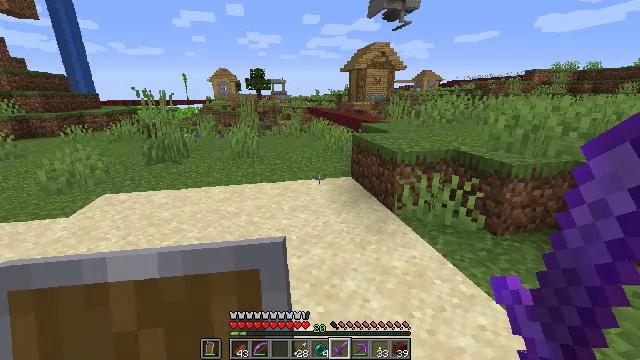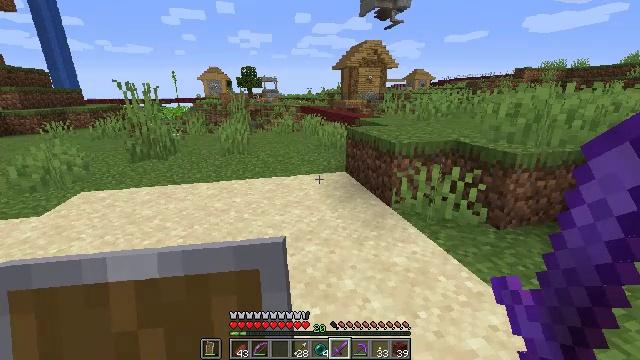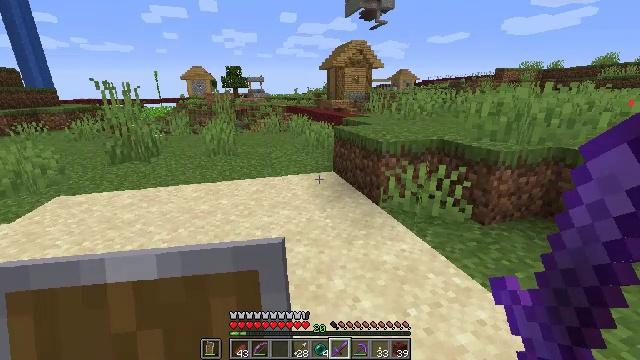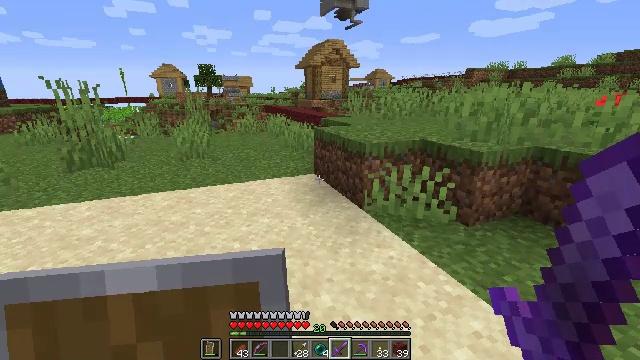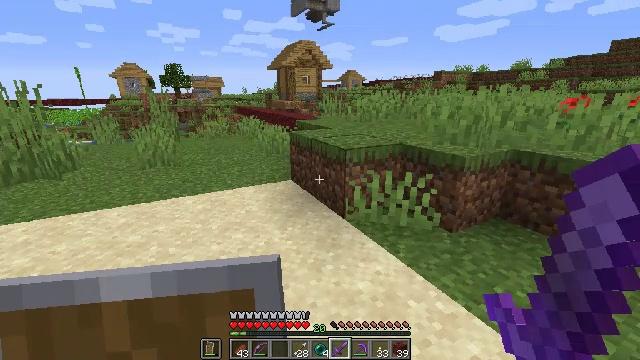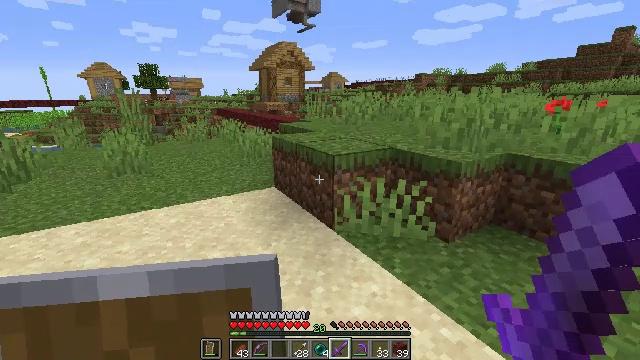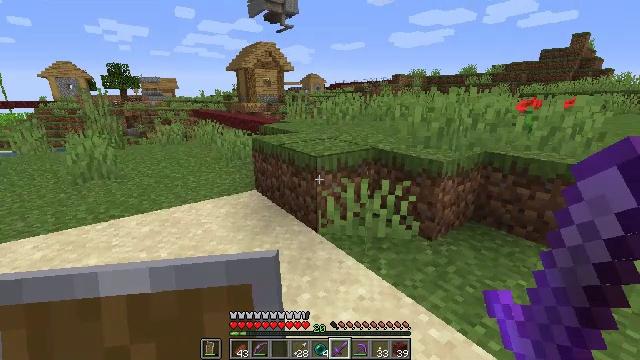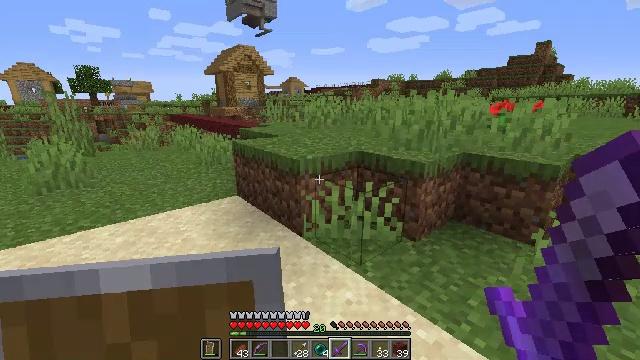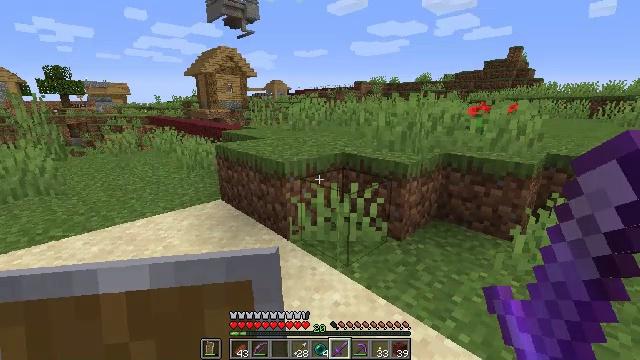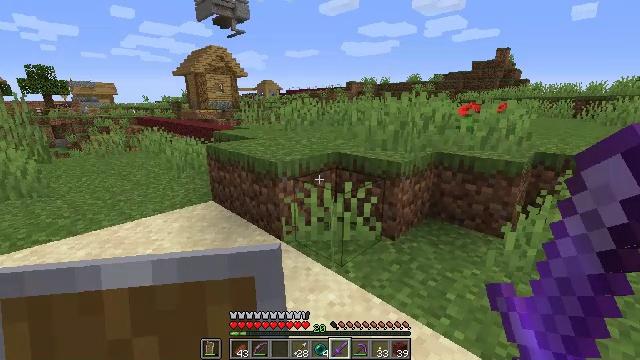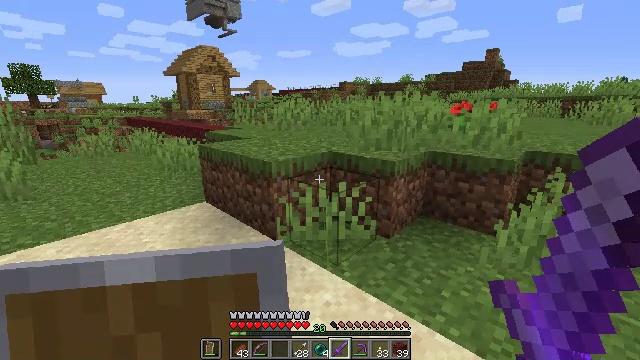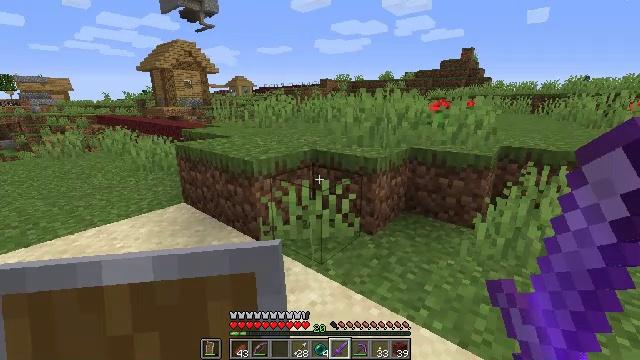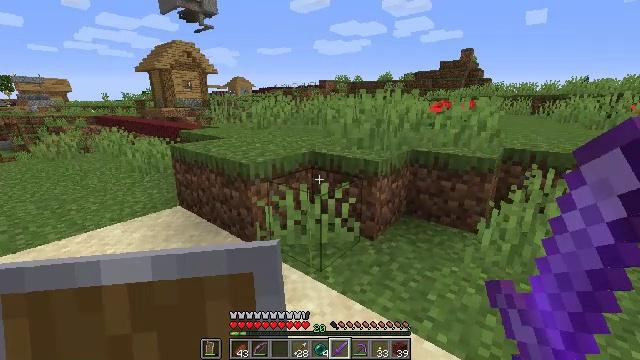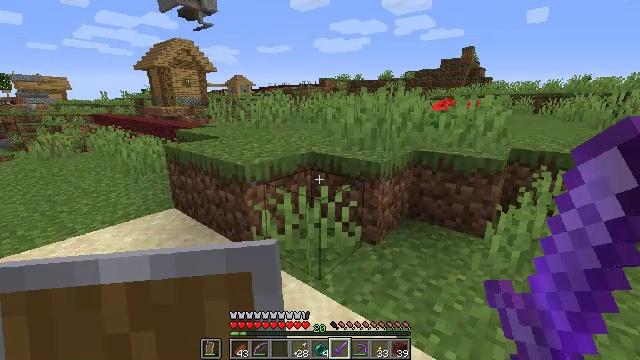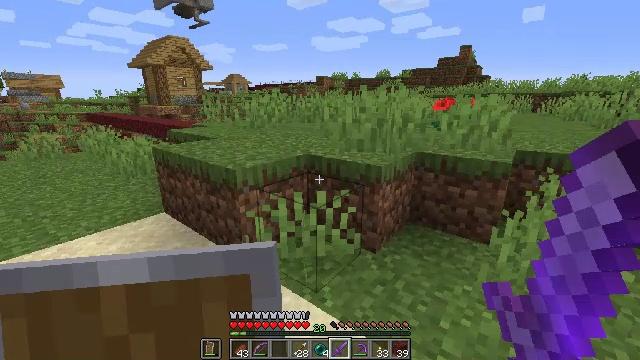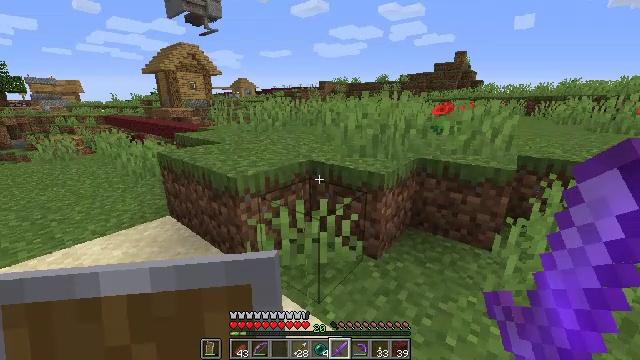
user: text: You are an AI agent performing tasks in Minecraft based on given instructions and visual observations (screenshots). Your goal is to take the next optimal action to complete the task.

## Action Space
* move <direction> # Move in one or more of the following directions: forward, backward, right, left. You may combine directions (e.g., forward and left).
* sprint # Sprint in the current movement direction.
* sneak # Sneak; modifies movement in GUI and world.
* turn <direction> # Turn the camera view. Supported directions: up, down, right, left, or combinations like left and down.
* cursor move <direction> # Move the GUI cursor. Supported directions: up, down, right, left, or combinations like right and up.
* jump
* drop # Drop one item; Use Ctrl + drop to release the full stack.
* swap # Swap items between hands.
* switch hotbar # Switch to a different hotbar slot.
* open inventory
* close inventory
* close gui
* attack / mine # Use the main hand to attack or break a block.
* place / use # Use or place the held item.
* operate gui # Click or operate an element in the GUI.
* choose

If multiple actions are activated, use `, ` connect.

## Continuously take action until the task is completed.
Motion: motion action
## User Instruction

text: Transform blaze rods into blaze powder.
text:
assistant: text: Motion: move forward, turn right
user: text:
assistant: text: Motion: move forward, turn right
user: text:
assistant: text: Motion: move forward, turn right
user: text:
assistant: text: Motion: move forward, turn right
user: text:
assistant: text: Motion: turn right
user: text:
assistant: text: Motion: turn right
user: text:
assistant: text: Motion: turn right
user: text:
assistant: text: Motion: turn right
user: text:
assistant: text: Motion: turn right
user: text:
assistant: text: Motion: turn right
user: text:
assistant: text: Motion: move forward, turn right
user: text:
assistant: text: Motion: move forward
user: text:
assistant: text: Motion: no_op
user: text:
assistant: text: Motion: move forward
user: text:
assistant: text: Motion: move forward
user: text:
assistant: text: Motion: move forward
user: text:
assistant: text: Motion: move forward
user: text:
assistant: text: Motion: move forward
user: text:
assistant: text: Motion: move forward, turn left
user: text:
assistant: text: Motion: move forward, turn left, jump
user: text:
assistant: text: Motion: move forward, turn left, jump
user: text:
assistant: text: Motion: move forward, turn left, jump
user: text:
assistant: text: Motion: move forward, turn left, jump
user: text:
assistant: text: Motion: move forward, turn left, jump
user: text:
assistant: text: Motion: move forward, turn left, jump
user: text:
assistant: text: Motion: move forward, turn left, jump
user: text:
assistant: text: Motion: move forward, jump
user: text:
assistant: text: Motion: move forward, jump
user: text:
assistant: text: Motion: move forward, jump
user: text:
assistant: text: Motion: move forward, jump